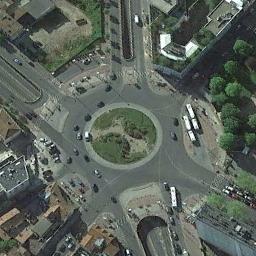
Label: roundabout